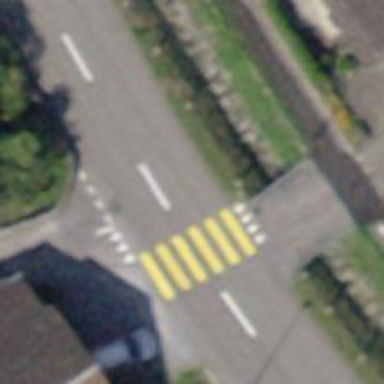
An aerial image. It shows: Uncontrolled zebra crossing on the road.